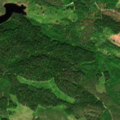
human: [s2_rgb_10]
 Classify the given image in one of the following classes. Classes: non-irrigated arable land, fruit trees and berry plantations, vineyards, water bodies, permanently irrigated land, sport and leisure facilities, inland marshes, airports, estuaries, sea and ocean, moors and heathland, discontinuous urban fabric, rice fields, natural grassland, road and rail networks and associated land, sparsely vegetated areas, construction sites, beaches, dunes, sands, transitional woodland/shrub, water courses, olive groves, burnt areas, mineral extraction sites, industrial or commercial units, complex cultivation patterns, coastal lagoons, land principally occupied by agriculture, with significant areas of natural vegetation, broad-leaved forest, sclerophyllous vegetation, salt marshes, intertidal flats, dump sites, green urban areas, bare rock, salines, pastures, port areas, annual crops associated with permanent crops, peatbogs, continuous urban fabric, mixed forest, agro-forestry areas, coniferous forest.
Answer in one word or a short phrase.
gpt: coniferous forest, mixed forest